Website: crate-barrel
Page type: billing-address
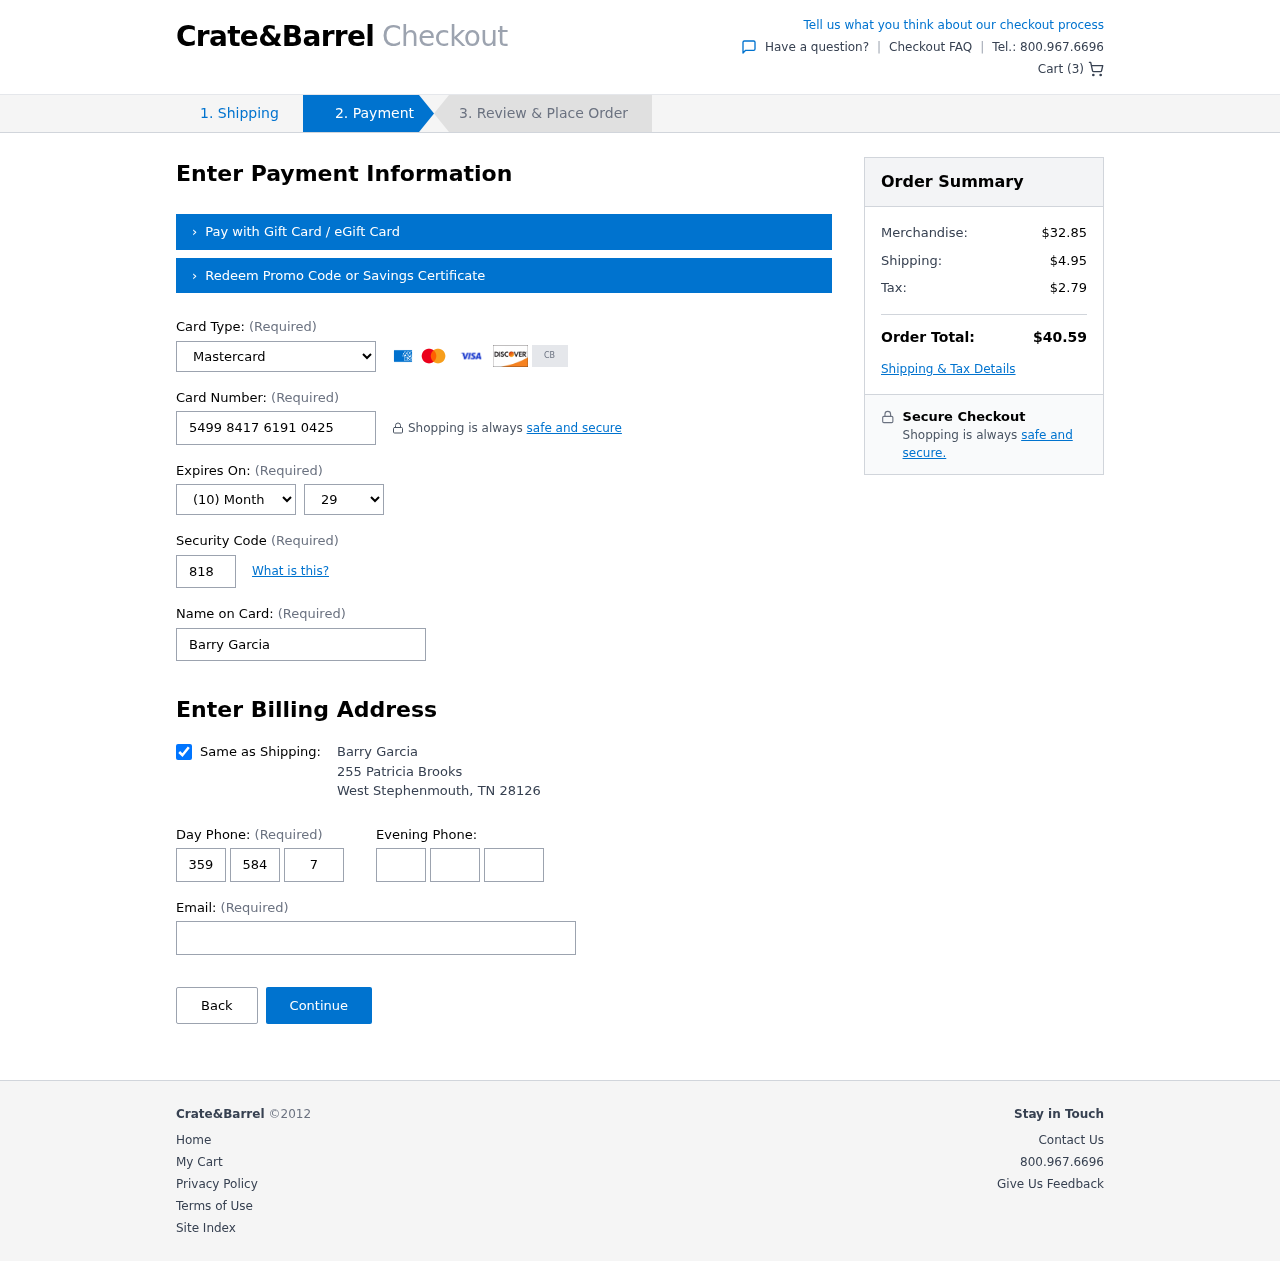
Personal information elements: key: PII_CARD_CVV
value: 818
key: PII_CARD_EXPIRY_MONTH
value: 10
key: PII_CARD_EXPIRY_YEAR
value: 29
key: PII_CARD_NUMBER
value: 5499 8417 6191 0425
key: PII_CARD_TYPE
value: Mastercard
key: PII_CITY
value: West Stephenmouth
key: PII_EMAIL
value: barrygarcia@gmail.com
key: PII_FULLNAME
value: Barry Garcia
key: PII_PHONE_AREA
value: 359
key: PII_PHONE_PREFIX
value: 584
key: PII_PHONE_SUFFIX
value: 7077
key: PII_POSTCODE
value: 28126
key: PII_STATE_ABBR
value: TN
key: PII_STREET
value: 255 Patricia Brooks
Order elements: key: ORDER_NUM_ITEMS
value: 3
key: ORDER_SUBTOTAL
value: $32.85
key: ORDER_SHIPPING_COST
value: $4.95
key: ORDER_TAX
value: $2.79
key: ORDER_TOTAL
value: $40.59